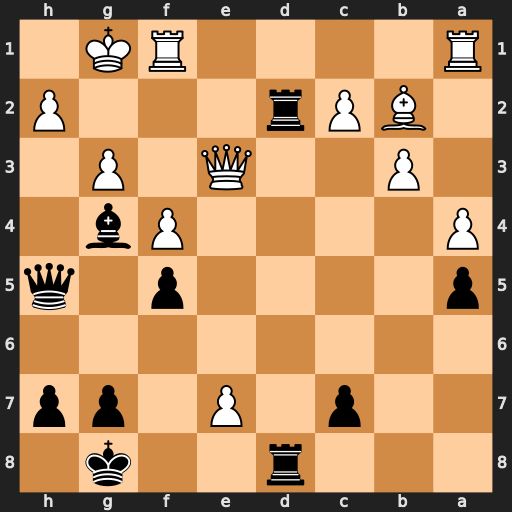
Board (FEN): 3r2k1/2p1P1pp/8/p4p1q/P4Pb1/1P2Q1P1/1BPr3P/R4RK1
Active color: b
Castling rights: -
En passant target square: -
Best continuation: Qxh2#